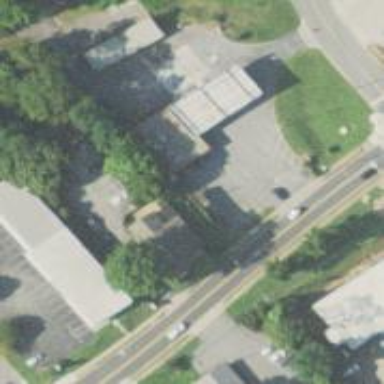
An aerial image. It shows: Veterinary facility.